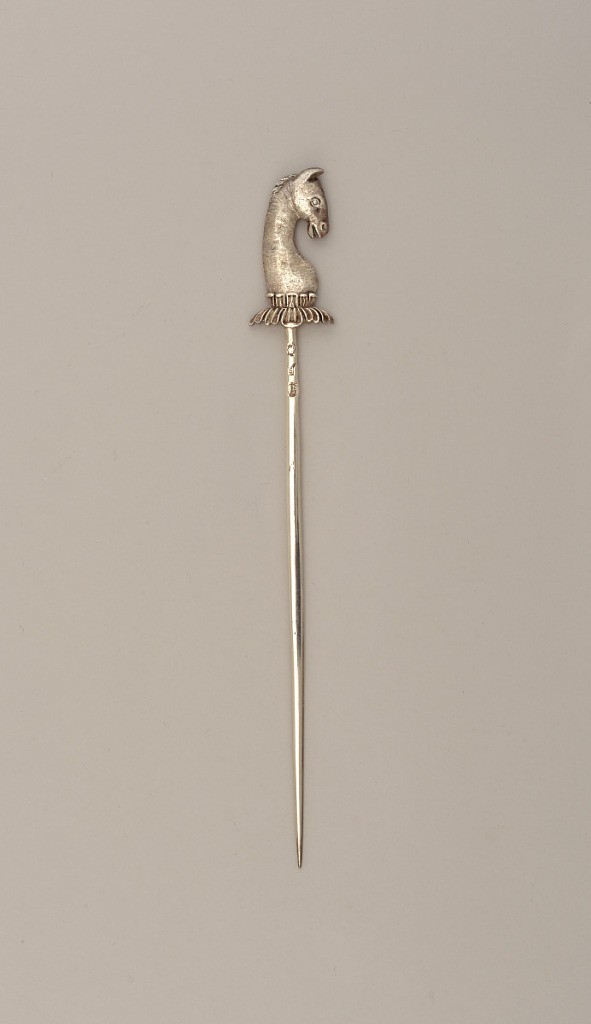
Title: Skewer with Horse Head Terminal
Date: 19th century
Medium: silver
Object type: skewer
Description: Flat, tapering blade or pin with a cast relief horse head terminal.